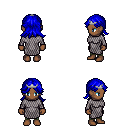
a pixel art fantasy rpg character, female body template, human, dark skin, chain mail, teal pants, blue loose hair, silver tiara, four views (front, back, left, right), 2x2 character sprite sheet, small pixel art, hard edges, no anti-aliasing